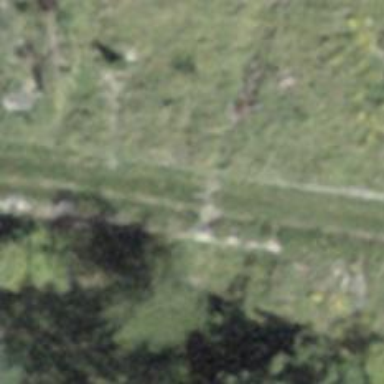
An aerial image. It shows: Gravel track with grade 2 quality.